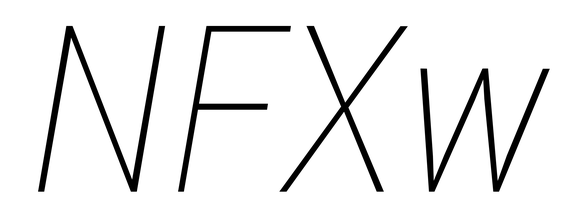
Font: Roboto-Italic_Condensed_Thin_Italic